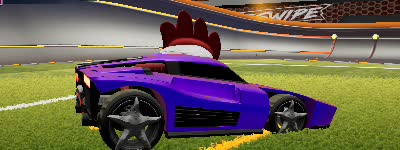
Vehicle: breakout